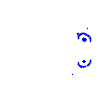
Particle: kaon